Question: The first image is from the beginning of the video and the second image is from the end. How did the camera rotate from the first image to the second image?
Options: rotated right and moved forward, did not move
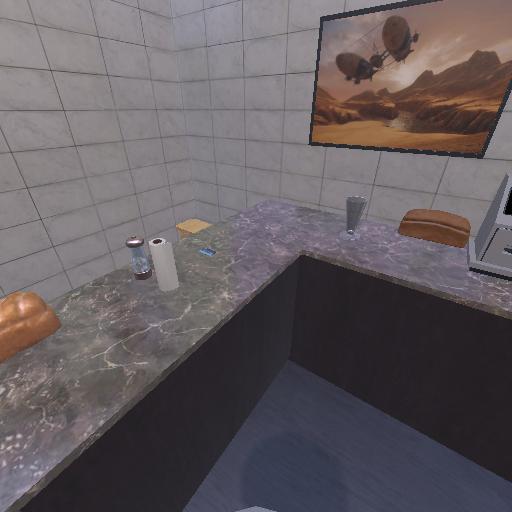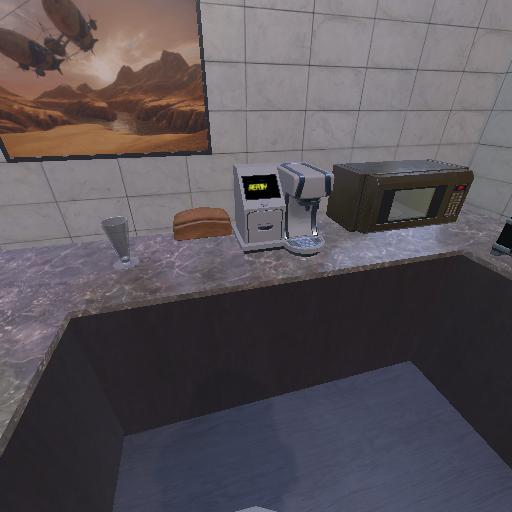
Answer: rotated right and moved forward